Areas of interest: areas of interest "Xinye Plaza Parking Lot"
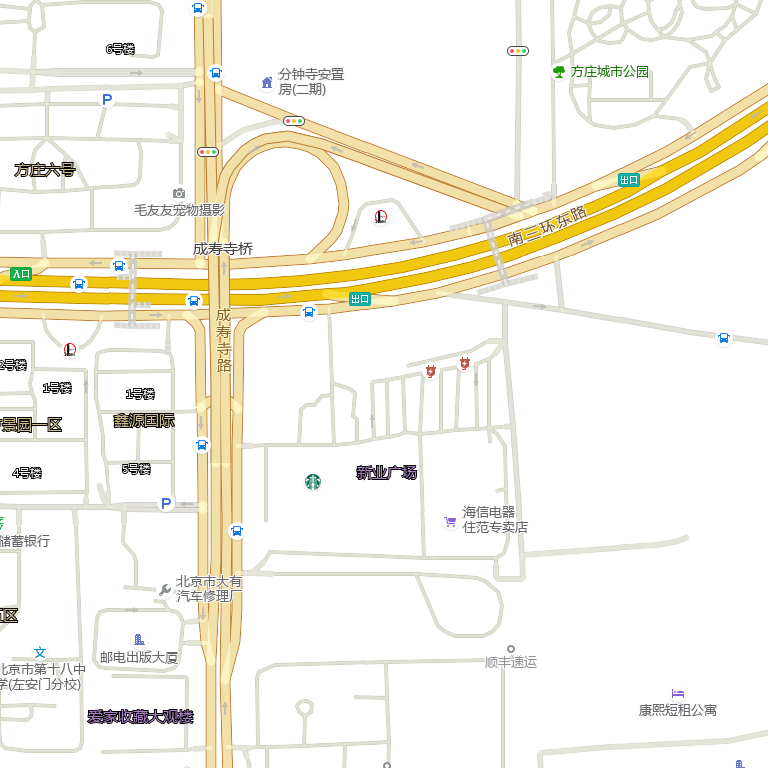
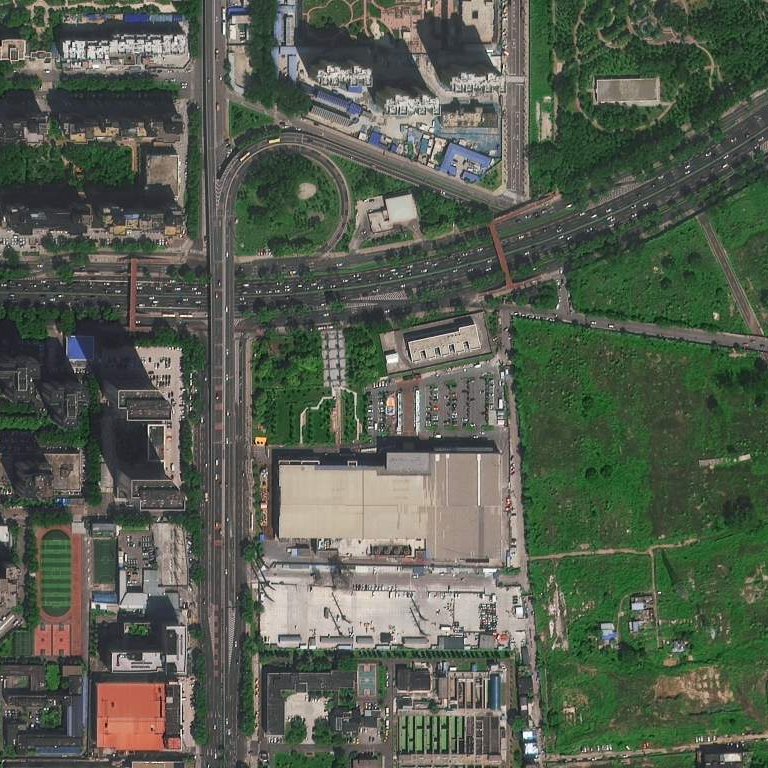